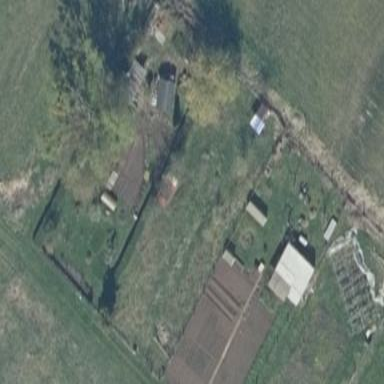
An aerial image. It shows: Allotments area.